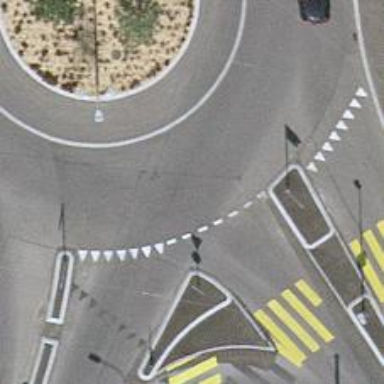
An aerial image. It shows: Tertiary road with asphalt surface leading to roundabout. The road has trolley wires.